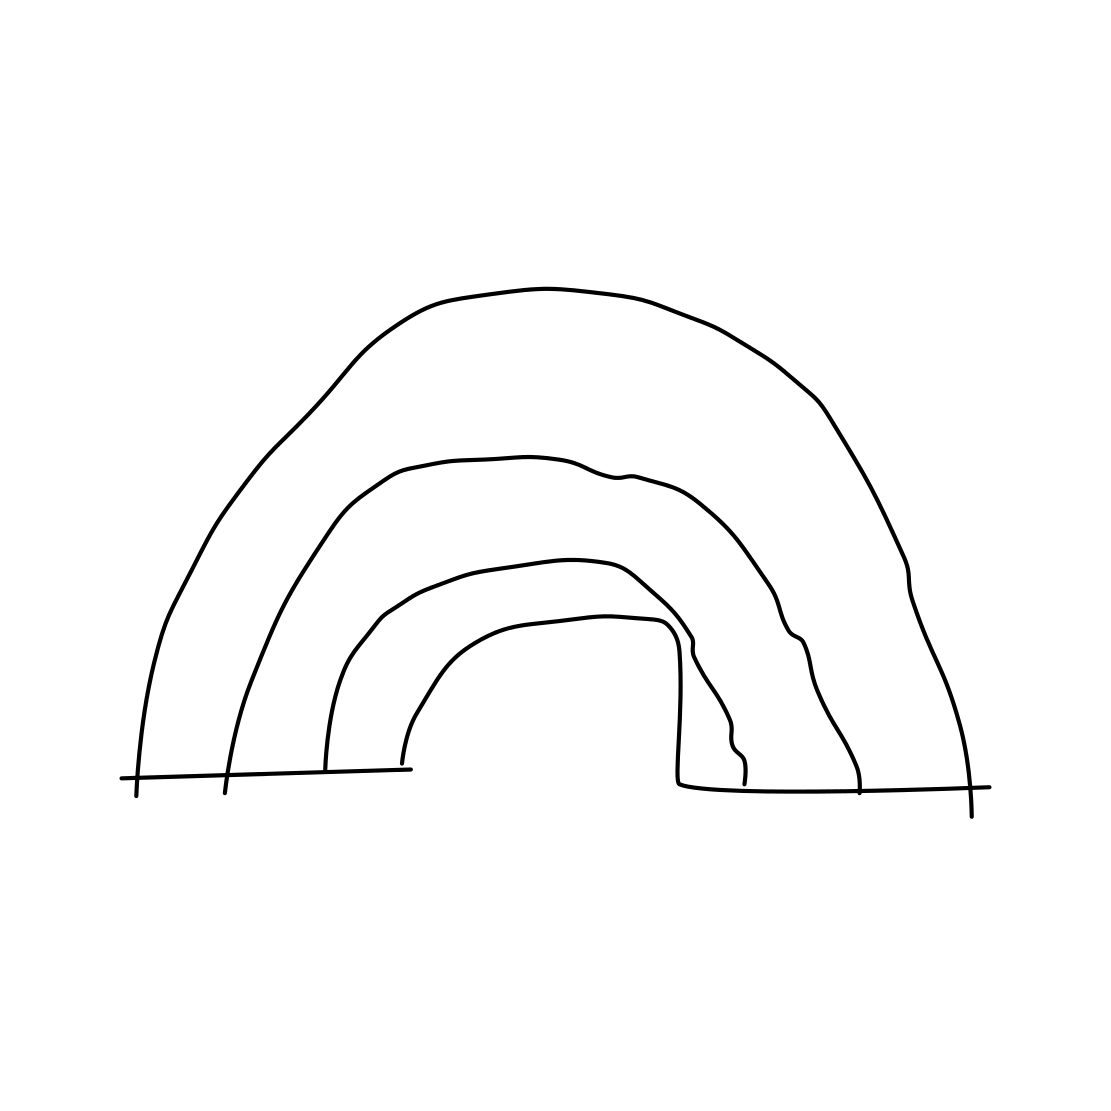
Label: rainbow